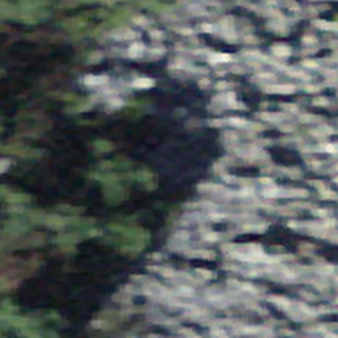
Label: other